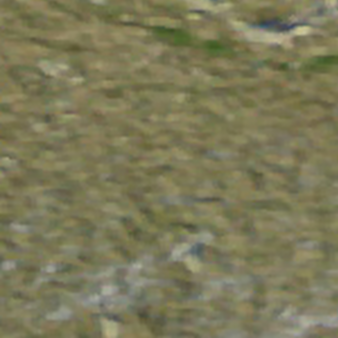
Label: other